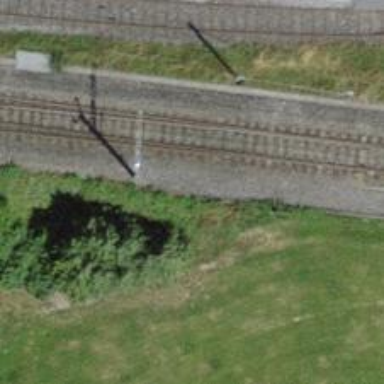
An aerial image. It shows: Single-track railway with electrified contact lines.